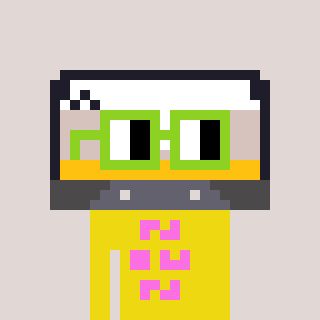
a pixel art character with square light green glasses, a cassette tape-shaped head and a yellow-colored body on a warm background